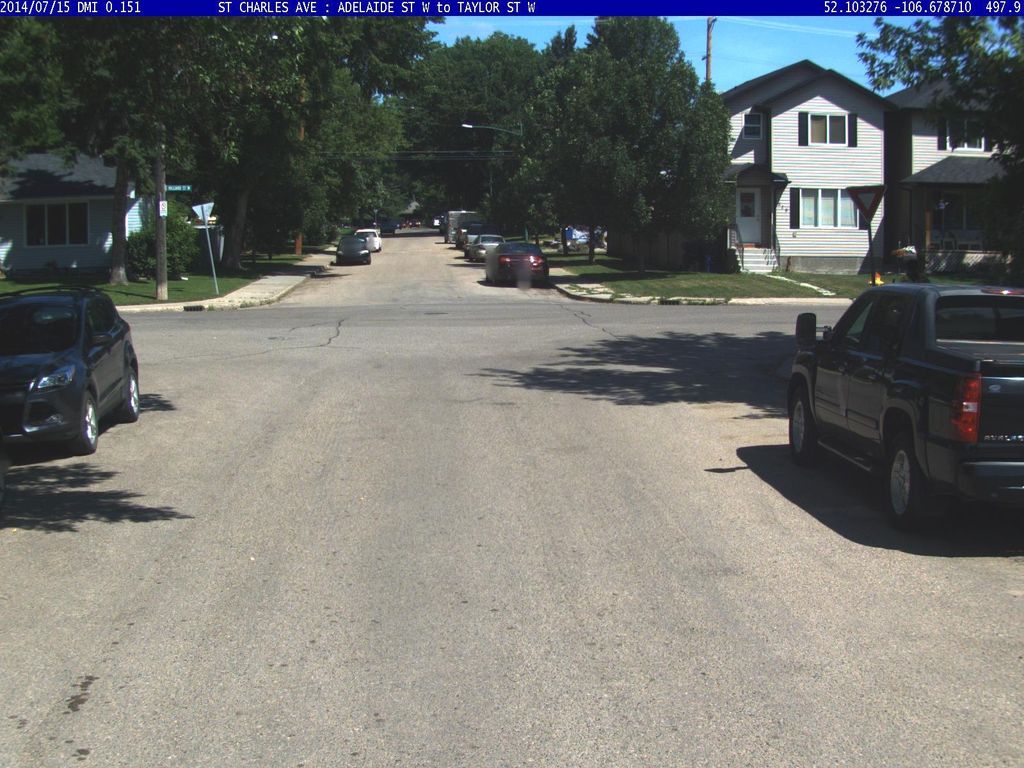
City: saskatoon